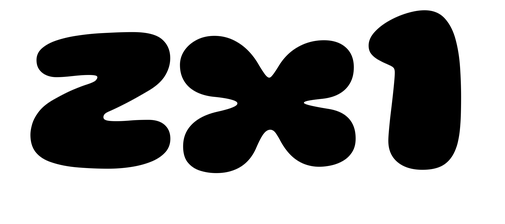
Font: Gluten_Black